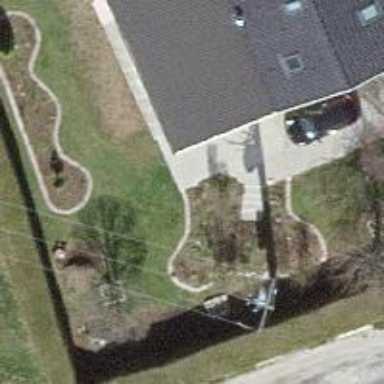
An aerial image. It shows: Power pole next to minor distribution substation with main transformer.